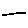
Label: line